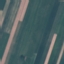
Land use / land cover class: AnnualCrop